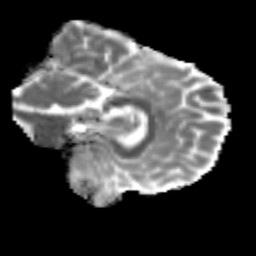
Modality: MD
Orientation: sagittal
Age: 21
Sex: female
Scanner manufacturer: siemens
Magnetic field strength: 3 T
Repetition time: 3.5 s
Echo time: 0.125 s